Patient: sex M, age 45
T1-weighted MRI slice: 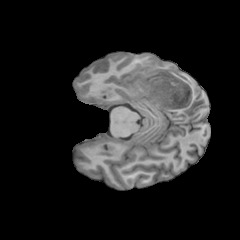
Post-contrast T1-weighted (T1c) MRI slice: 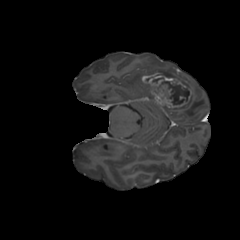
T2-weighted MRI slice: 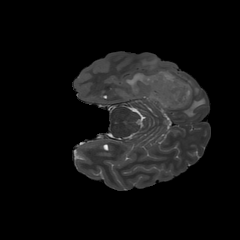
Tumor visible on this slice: yes
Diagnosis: Glioblastoma, IDH-wildtype
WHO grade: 4